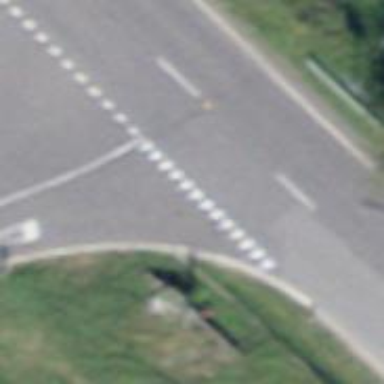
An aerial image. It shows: Road with "give way" sign.